Question: i am new in Google admob development. In this case i need to add an admob inside my uitableview, I make an implementation like this on :

the problem is, the cell that contain the ads (I Use DFPBannerView) is scrollable, i want to make it unscrollable. I just want to make the uitableview scrollable but the banner view is not. I already implement some suggestion from <URL>
but it still can not make the ads unscrollable. is there anyone can help me?
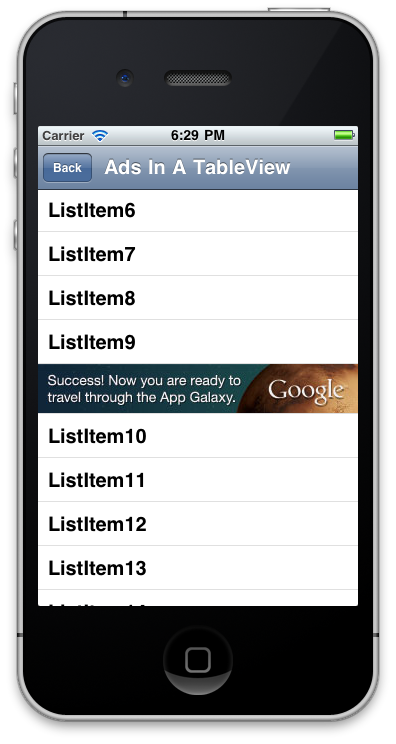
Answer: There are basic 2 solutions to this:
1. Add the view to the superview of your table view instead of to the table view itself. Then you just set the frame of the tableview to be shorter so that it is not cut off by the banner. This is provided you are not using a UITableViewController because if you're using one of those, the table view is the root view.
2. Add the subview to your tableview directly, and implement scrollViewDidScroll: and change its frame based on that. The implementation would look something like this: - (void) scrollViewDidScroll:(UIScrollView *)scrollView
{
CGRect bannerFrame = myBanner.frame;
bannerFrame.origin.y = CGRectGetMaxY(scrollView.bounds) - bannerFrame.size.height;
myBanner.frame = bannerFrame;
}